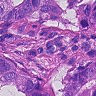
Metastatic tissue present: yes